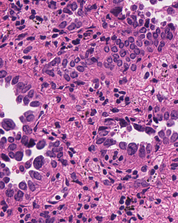
Tumor epithelial tissue: yes
Tumor-associated stroma tissue: yes
Normal tissue: no